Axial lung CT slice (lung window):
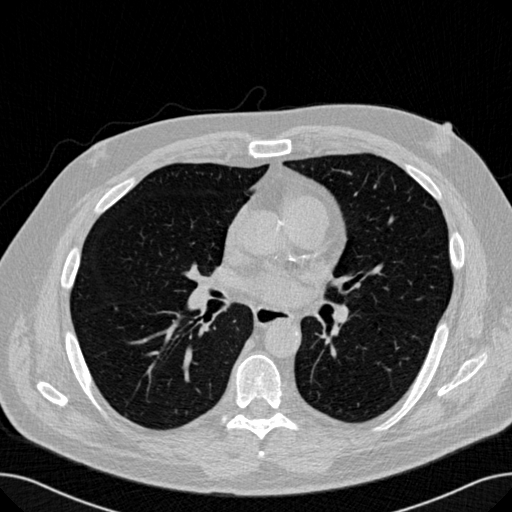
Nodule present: no